Question: I have been trying the following in the command line to get ClojureScript running '$ lein cljsbuild auto'. But keep getting a warning unable to find crossover: web-viz.x-over. The crossover line is in my project below
'''
(defproject web-viz
:dependencies [[org.clojure/clojure "1.4.0"]
[ring/ring-core "1.1.7"]
[ring/ring-jetty-adapter "1.1.7"]
[compojure "1.1.3"]
[hiccup "1.0.2"]]
:plugins [[lein-ring "0.8.3"]
[lein-cljsbuild "0.2.10"]]
:ring {:handler web-viz.web/app}
:cljsbuild {:crossovers [web-viz.x-over],
:builds [{:source-paths ["src-cljs"],
:crossover-path "xover-cljs",
:compiler
{:pretty-print true,
:output-to "resources/js/script.js",
:optimizations :whitespace}}]})
'''
Ultimately, I am trying to launch and see this:

The following directories have been made:
'''
$ mkdir -p src-cljs/webviz
$ mkdir -p resources/js
'''
The following file was also created 'src-cljs/webviz/core.cljs' containing
'''
(ns webviz.core)
(defn ^:export hello [world]
(js/alert (str "Hello, " world)))
'''
and my 'web.clj' contains
'''
(defn index-page []
(html5
[:head
[:title "Web Charts"]]
[:body
[:h1 {:id "web-charts"} "Web Charts"]
[:ol
[:li [:a {:href "/data/census-race.json"} "2010 Census Race Data"]]]
(include-js "js/script.js")
(javascript-tag "webviz.core.hello('from ClojureScript!');")]))
(defroutes site-routes
(GET "/" [] (index-page))
(route/resources "/")
(route/not-found "Page not found"))
(def app (-> (handler/site site-routes)))
'''
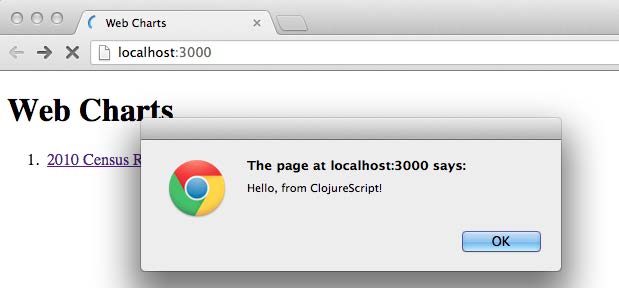
Answer: You are using a really outdated tutorial. According to <URL>, crossovers are deprecated. Moreover, you only need them if you intend to share code between backend/frontend, which I doubt you do.
The simplest starting point for a ClojureScript project that I know of is:
'''
$ lein new mies webviz && cd webviz
$ lein cljsbuild once
$ open index.html
'''
Which will present you a blank page, and a "Hello world!" in javascript console.